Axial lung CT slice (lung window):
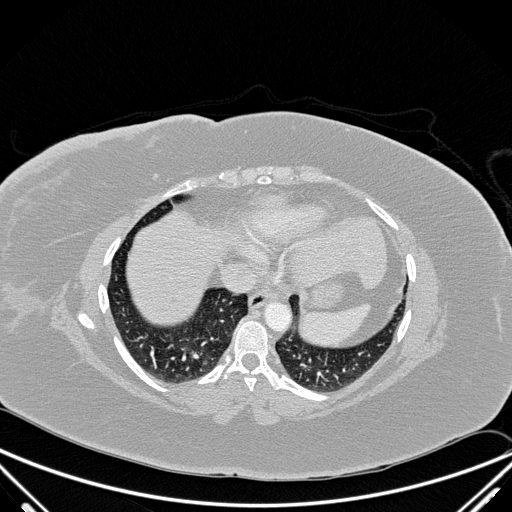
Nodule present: no